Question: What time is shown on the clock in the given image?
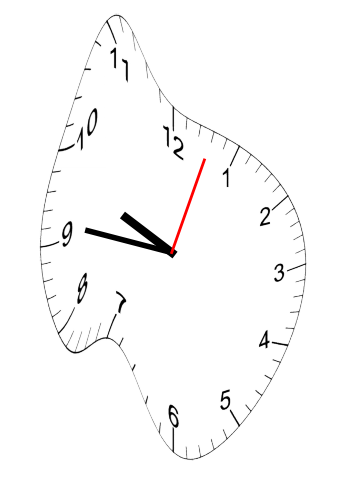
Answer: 09:46:03